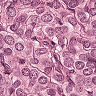
Metastatic tissue present: yes